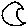
Label: moon